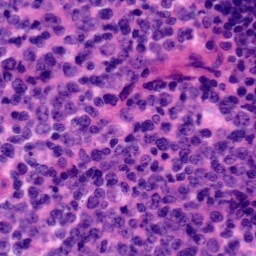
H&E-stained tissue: Tonsil